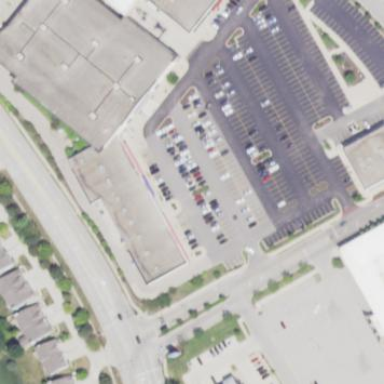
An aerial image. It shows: Retail building.